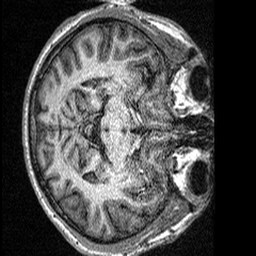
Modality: T1w
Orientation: axial
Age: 27
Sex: male
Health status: healthy
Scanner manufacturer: siemens
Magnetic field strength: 3 T
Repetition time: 2.3 s
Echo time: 0.00298 s